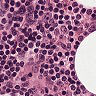
Metastatic tissue present: no